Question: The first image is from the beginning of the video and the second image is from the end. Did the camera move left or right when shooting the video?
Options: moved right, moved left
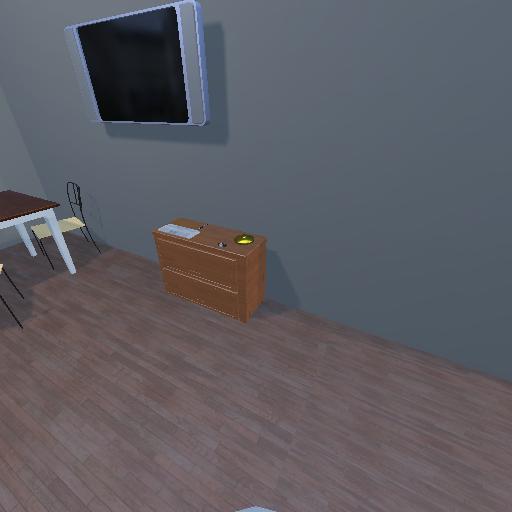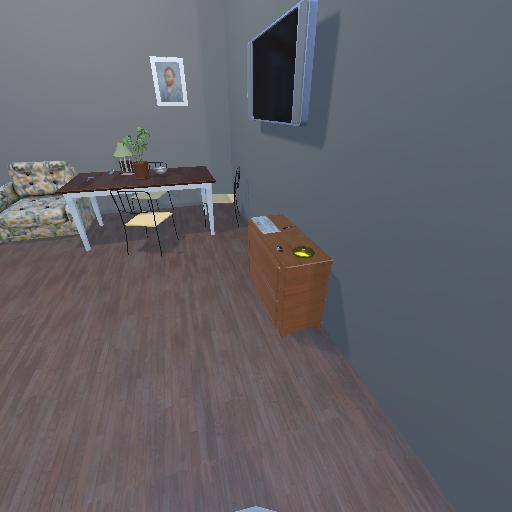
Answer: moved right